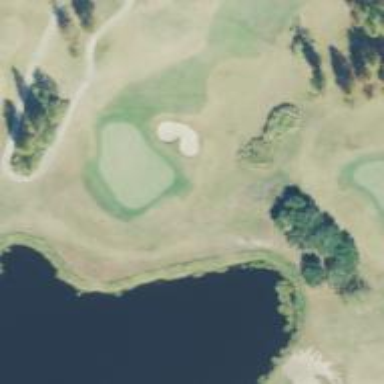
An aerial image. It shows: View of golf hole.